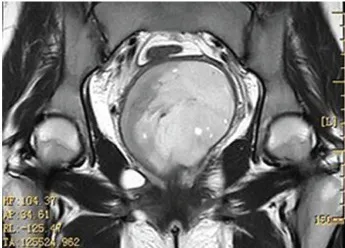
Imaging results in the pelvic lesion tissue. The results of the MRI showed a mixed signal mass in the external cervical orifice and vaginal fornix (size about 7.4x7.9x8.5cm). . Horizontal position). MRI, magnetic resonance imaging.
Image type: radiology (mri)